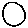
Label: circle